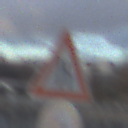
Verkehrszeichen: EinseitigVerengteFahrbahnRechts
Zusatzzeichen unten: UeberholverbotKraftfahrzeuge
Umgebung: Outdoor, Suburban
Tageszeit: SunriseSunset
Wetter: PartlyCloudy
Licht: Natural
Jahreszeit: NotSpecified
Kontrast: LowContrast